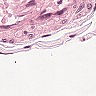
Metastatic tissue present: no